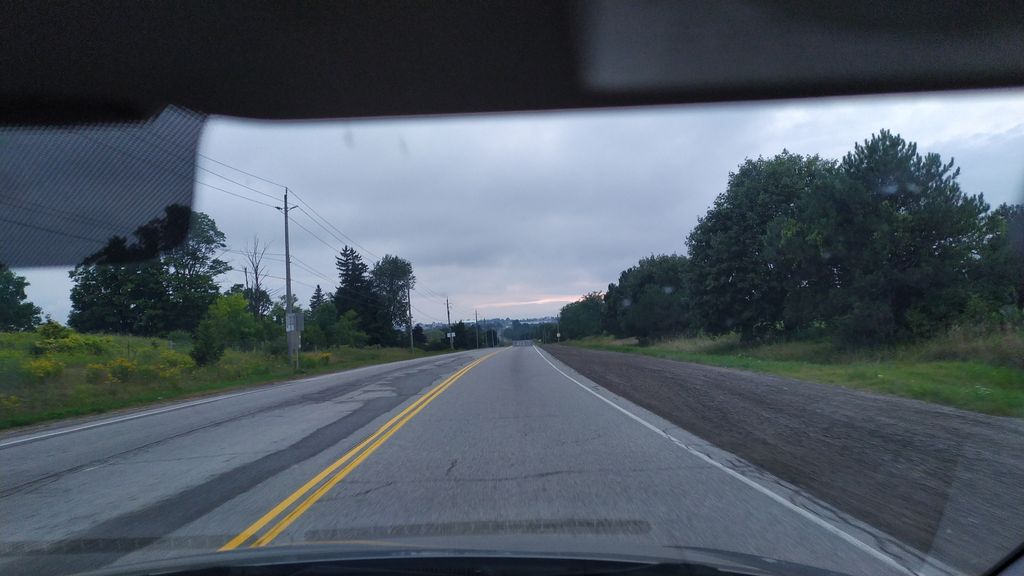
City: kitchener-waterloo